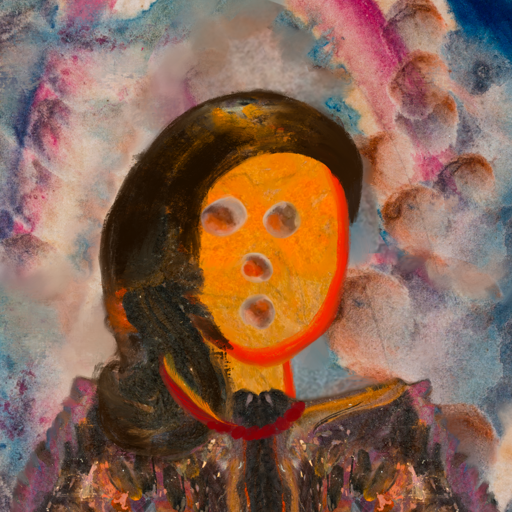
Background: Rupkatha, Head And Neck Front: Sisters, Face Front: Rupkatha, Bust: Gypsy_Queen, Hair Front: Gypsy_Queen, Head Accessory: Blank, Second Necklace: Blank, Necklace: Pipe, Baby: Blank